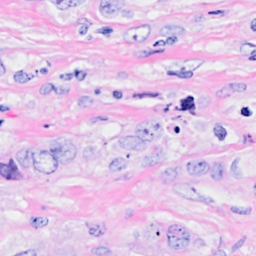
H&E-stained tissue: Breast